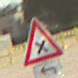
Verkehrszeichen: KreuzungOderEinmuendung
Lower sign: RichtungsangabeDurchPfeile2
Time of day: MorningAfternoon
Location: Outdoor (Suburban)
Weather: Clear
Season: NotSpecified
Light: Natural